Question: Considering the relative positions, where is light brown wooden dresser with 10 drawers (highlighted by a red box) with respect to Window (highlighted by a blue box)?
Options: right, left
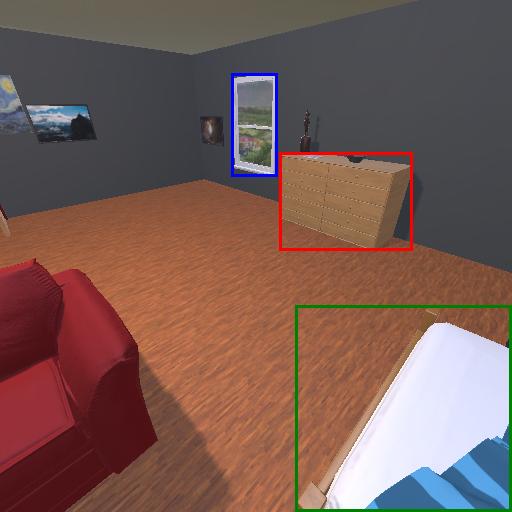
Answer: right